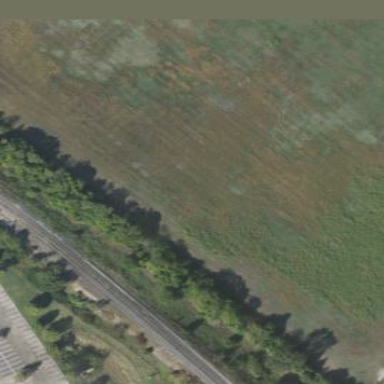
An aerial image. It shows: Open area covered with grass.